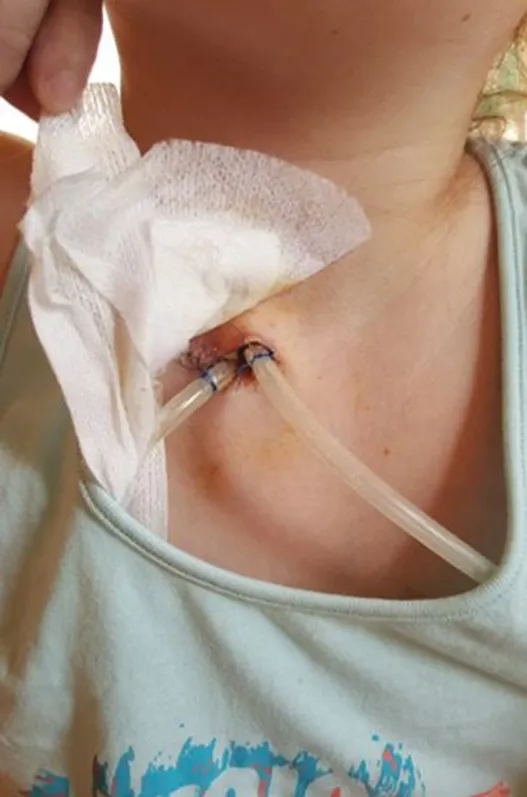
The drains leading to the mediastinum via the jugular notch.
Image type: medical_photograph (other_medical_photograph)